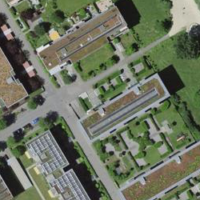
EUNIS habitat code: 54
Species observed at this site:
Salix viminalis
Sorbus aucuparia